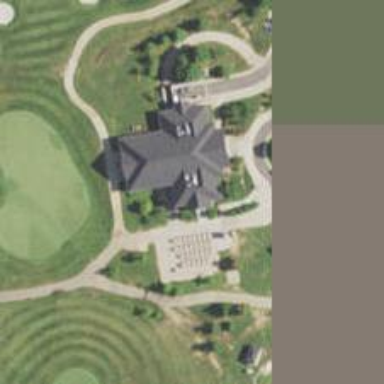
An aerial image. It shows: Clubhouse for golf.